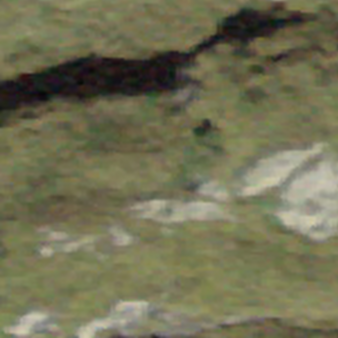
Label: other